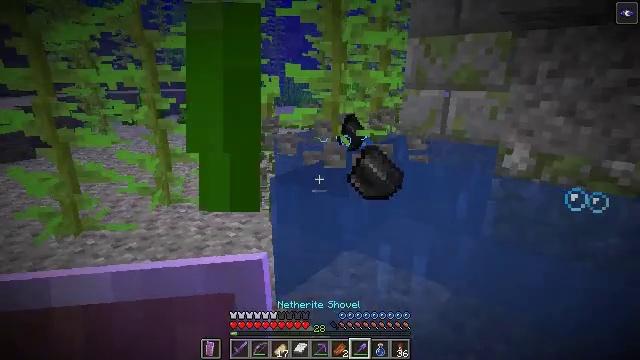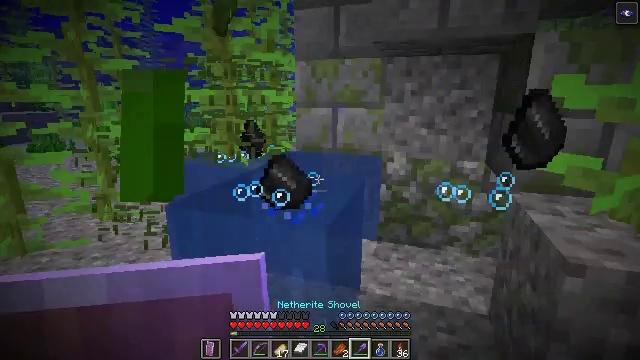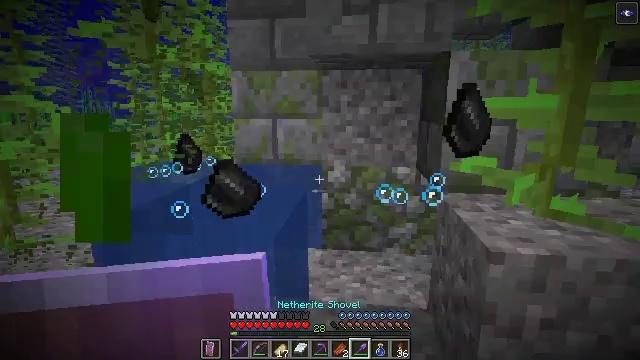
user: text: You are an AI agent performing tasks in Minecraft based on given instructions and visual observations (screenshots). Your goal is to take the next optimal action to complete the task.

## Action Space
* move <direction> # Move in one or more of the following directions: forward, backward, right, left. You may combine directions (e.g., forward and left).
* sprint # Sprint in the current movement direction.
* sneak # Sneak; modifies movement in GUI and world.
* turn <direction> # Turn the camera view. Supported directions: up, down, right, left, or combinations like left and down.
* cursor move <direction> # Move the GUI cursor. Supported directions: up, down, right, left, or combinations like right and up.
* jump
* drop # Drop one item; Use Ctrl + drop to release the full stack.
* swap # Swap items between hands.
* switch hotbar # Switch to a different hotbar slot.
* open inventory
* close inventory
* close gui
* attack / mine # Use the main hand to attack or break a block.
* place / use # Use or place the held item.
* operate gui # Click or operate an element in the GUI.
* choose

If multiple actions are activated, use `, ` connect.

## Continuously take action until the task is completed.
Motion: motion action
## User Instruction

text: Attack the underwater area to get tall seagrass.
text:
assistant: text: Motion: turn right and up, attack / mine
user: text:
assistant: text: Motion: turn right and up, attack / mine
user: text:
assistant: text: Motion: attack / mine